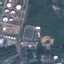
Land use / land cover: Industrial